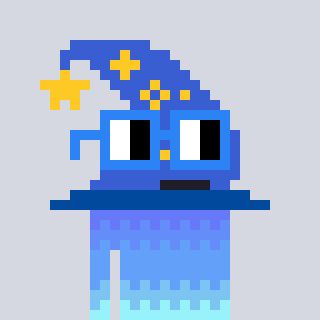
a pixel art character with square blue glasses, a wizard hat-shaped head and a bege-colored body on a cool background